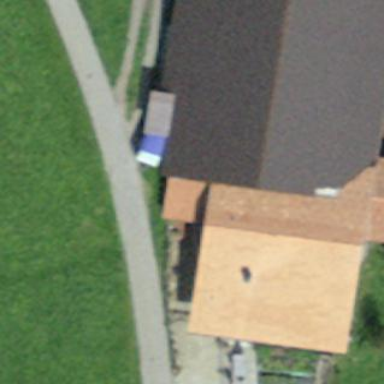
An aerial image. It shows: Farm building.